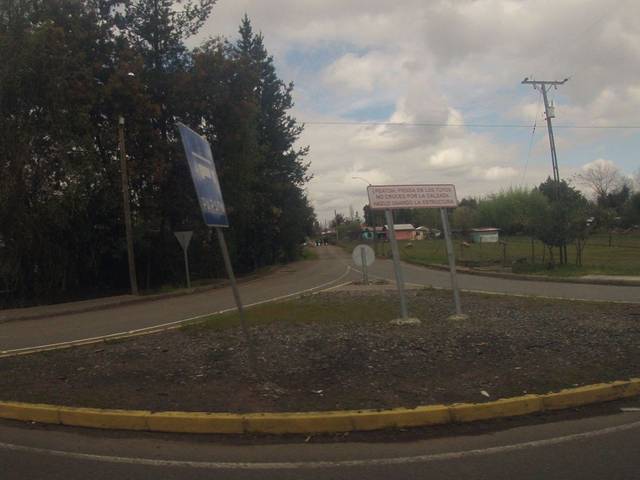
Region: Chile
Coordinates: -36.395, -71.93